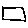
Label: square